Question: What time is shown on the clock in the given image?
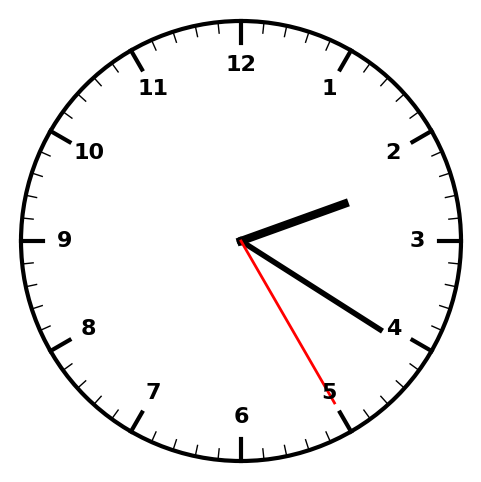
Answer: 02:20:25